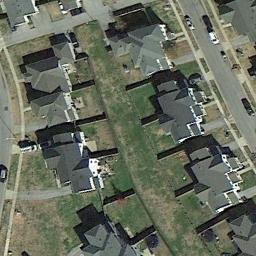
Label: residential